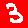
Digit: 3